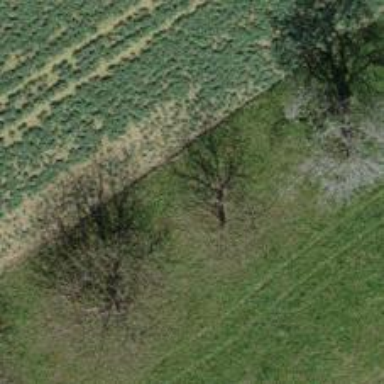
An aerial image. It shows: Mixed leaf-type deciduous tree.